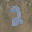
Label: 2